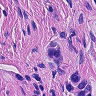
Metastatic tissue present: yes